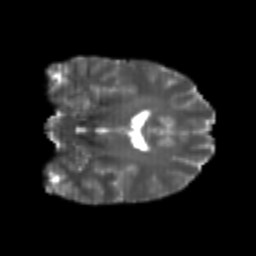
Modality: T2w
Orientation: coronal
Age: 21
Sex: female
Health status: healthy
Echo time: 0.074 s